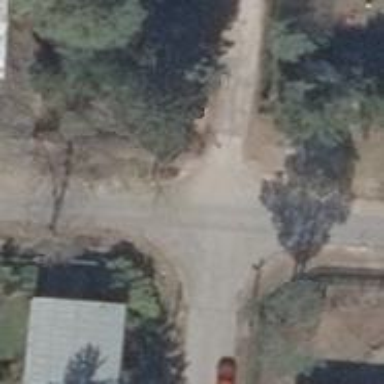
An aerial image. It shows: Residential road with ground surface.